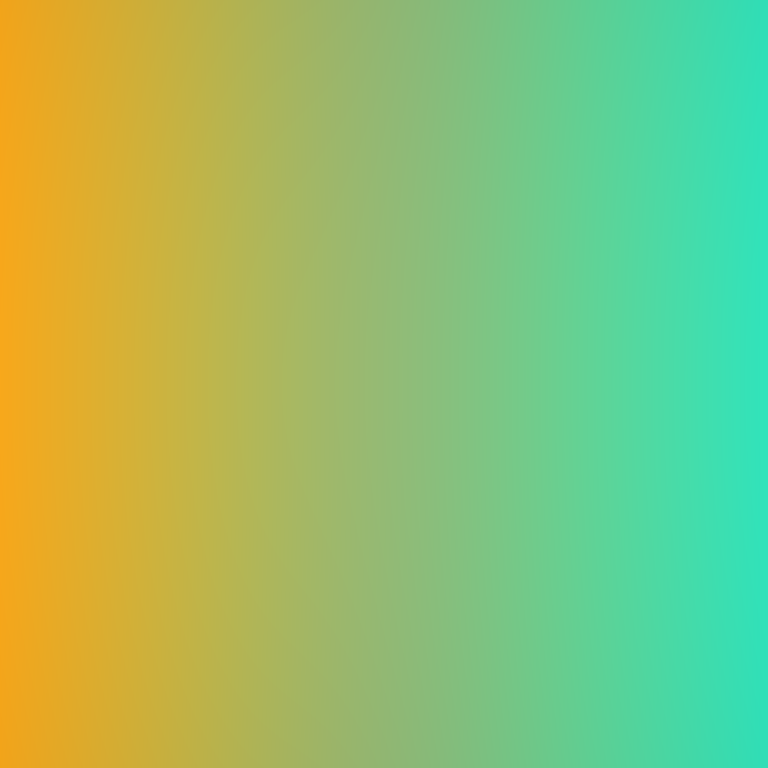
Abstract light effect, smooth gradient from warm yellow to cool teal, calm atmosphere, soft glow, no room, no furniture, no objects.